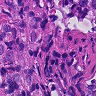
Metastatic tissue present: yes